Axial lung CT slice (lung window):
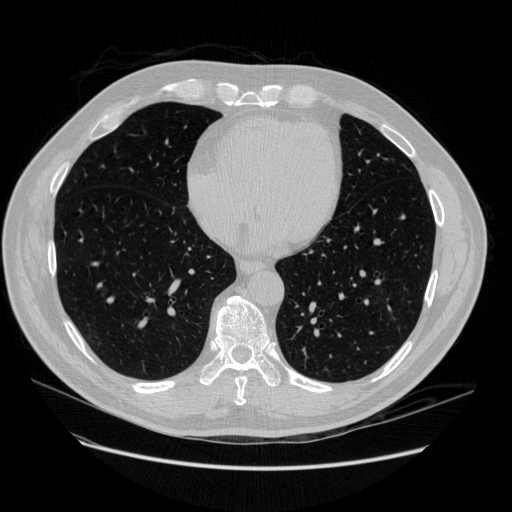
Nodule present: no